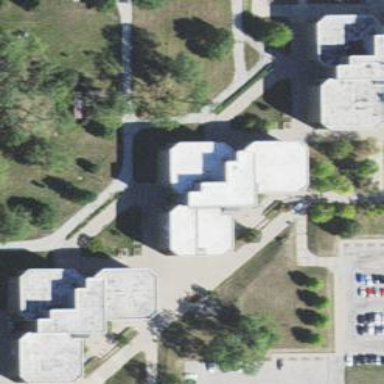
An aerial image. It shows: View of university building.